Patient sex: M
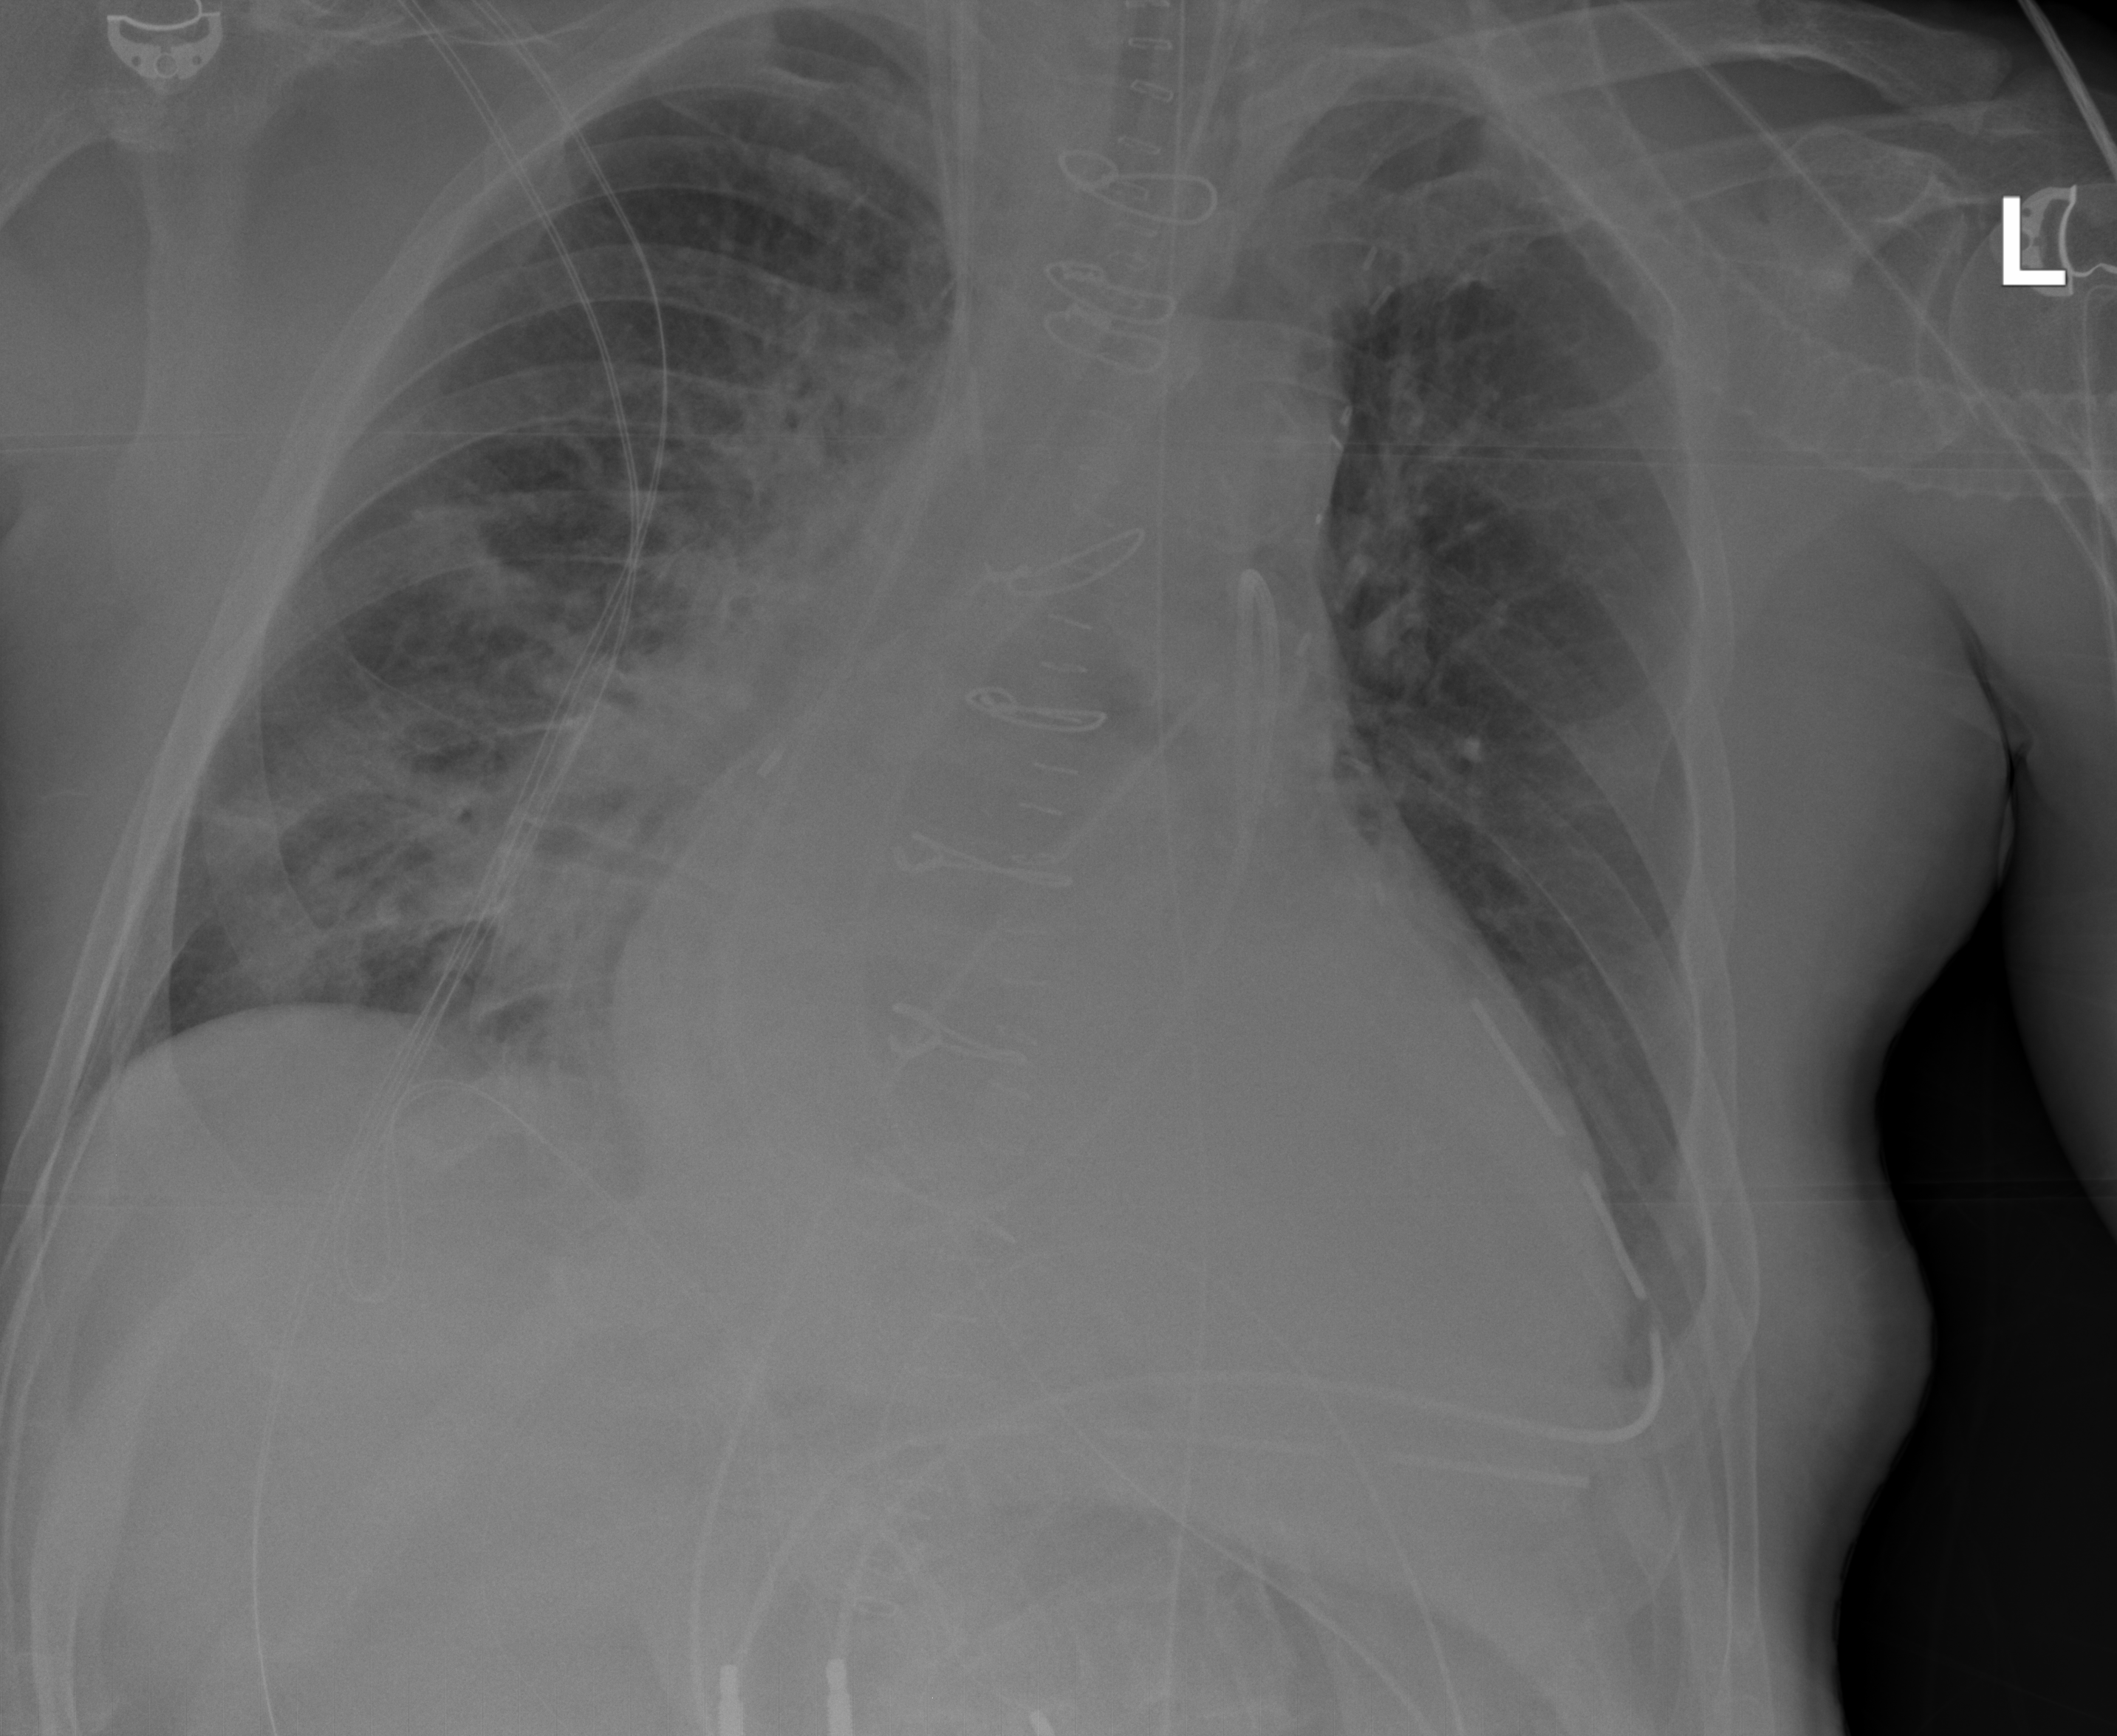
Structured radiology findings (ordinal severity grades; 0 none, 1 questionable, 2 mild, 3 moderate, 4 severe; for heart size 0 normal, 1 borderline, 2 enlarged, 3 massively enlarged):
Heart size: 2
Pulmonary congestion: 2
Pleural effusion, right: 0
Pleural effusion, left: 0
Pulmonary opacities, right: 2
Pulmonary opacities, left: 0
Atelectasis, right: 2
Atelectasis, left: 0